Question: I have found these great pivot table components on the web
<URL>
<URL>
<URL>
My problem (or question) lies in the fact that pivot tables inherently "pivot" data around a numeric data-set; meaning the cell intersections can typically only be numeric in nature (SUM/COUNT/FIRST...)
Is there anything out there (or, if you know how to modify a current component) that will show non-numeric data within the pivot "Value" or intersection.
my question is illustrated below.

as can be seen the interaction data is actually the reports which each role has acess to (grouped by the class of report)... I know there are other ways to represent this data, however I really like the way the pivot viewers above can swap the data filters (columns)
thanks in advance.
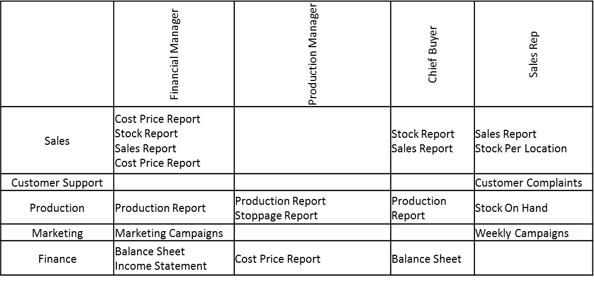
Answer: I can't speak for all the different pivot table implementations out there, some might have a built-in "aggregator" that will allow you to concatenate string values with formatting (to add a cr/lf for example), but a quick look at the nicolaskruchten/pivottable source lets me think you could easily add your own aggregator.
Just look at file pivot.coffee, starting at line 22. You'll see different aggregator templates, so you could probably add your own right there.
I just looked at the rjackson/pivot.js implementation, and by the looks of it, if you add your own defaultSummarizeFunction at pivot.js line 586+, and then also add it to the select at lines 651+, you could create your own "concat" SummarizeFunction
Well, turns out to be even easier than I thought. Using the rjackson/pivot.js one, all you have to do is provide your own summarizeFunction when you define your concatenable field:
'''
{name: 'billed_amount', type: 'string', rowLabelable: false, summarizable: 'string', summarizeFunction: function(rows, field){
var result = '',
i = -1;
m = rows.length;
while (++i < m) {
result = result + rows[i][field.dataSource] + '<br>';
}
return result;
}}
'''
In this example, I turned a field that would normally be summed, and turned it into a concatenated one simply by providing my own summarizeFunction.
Look at an example here: <URL>
Cheers